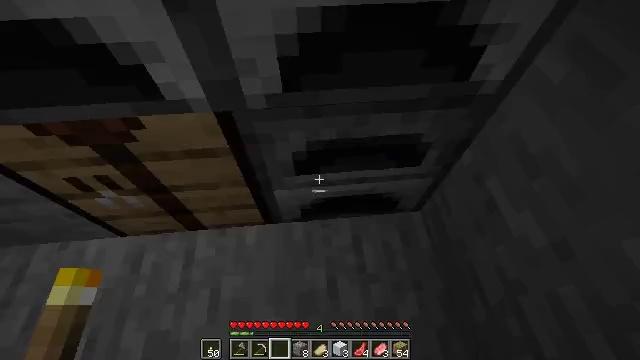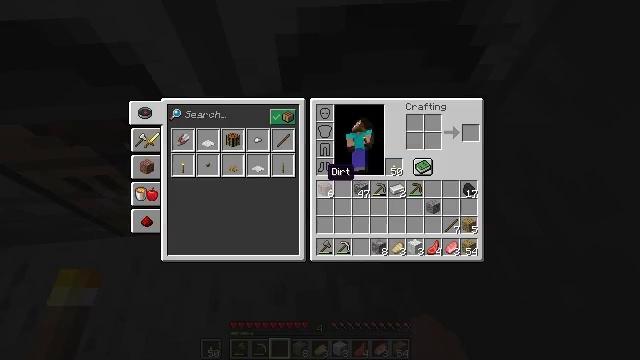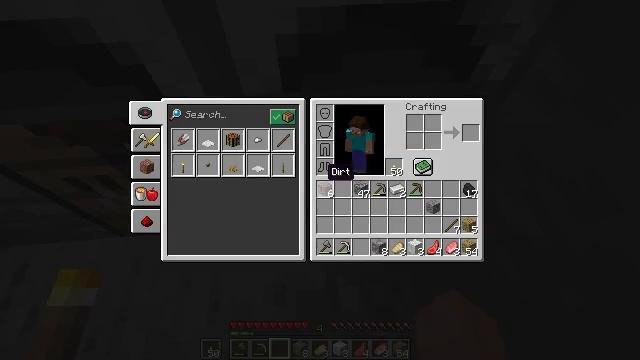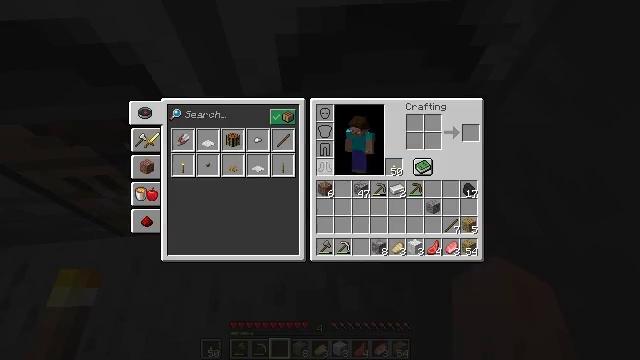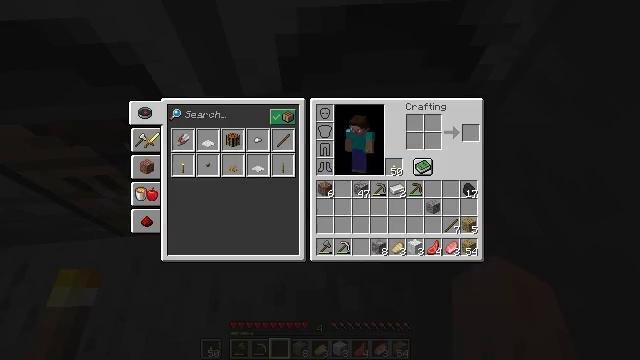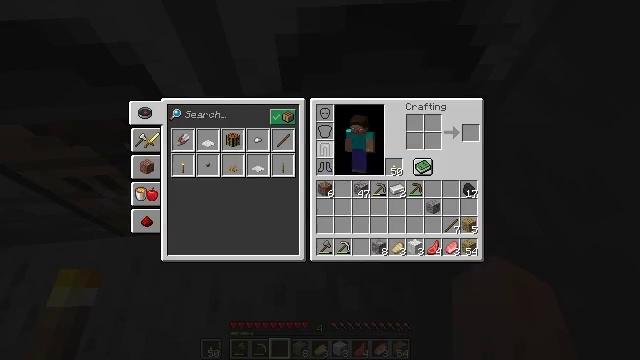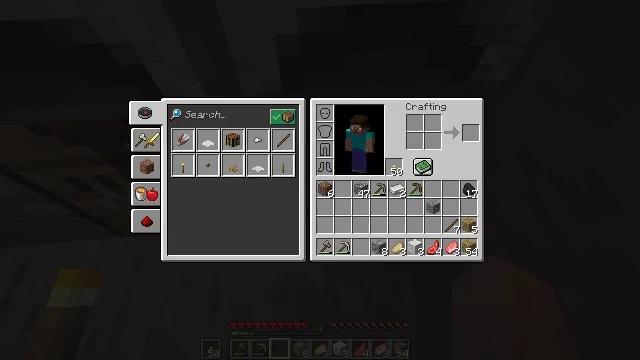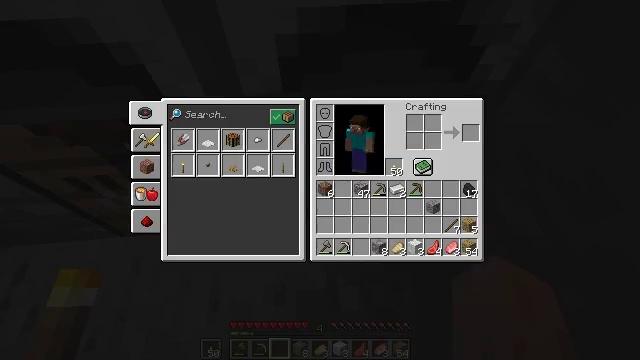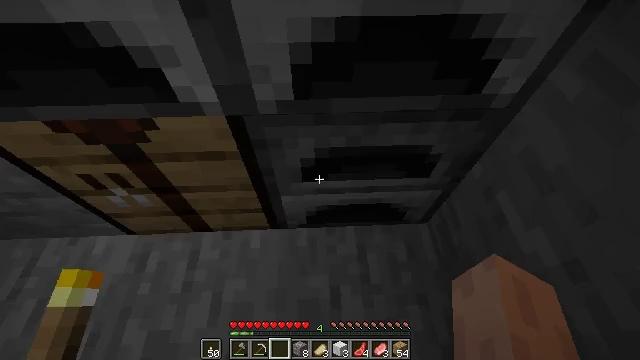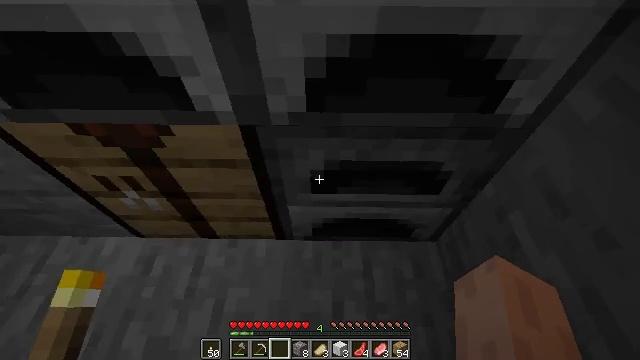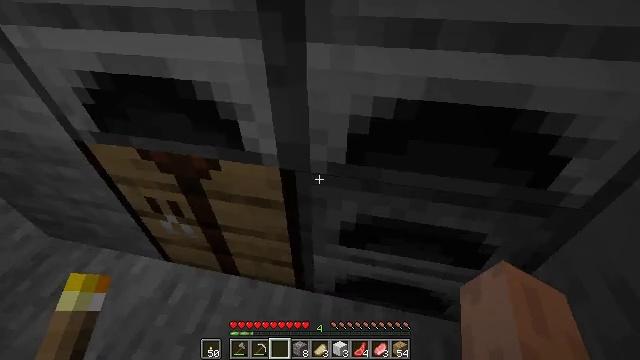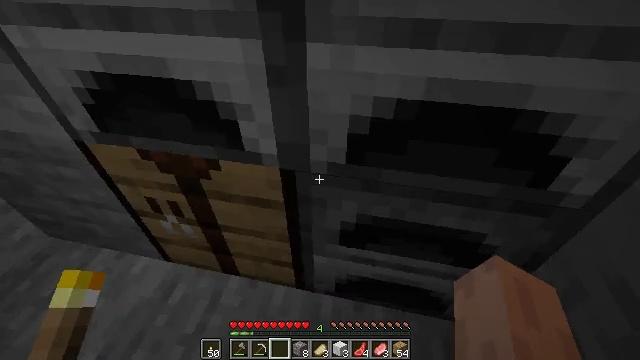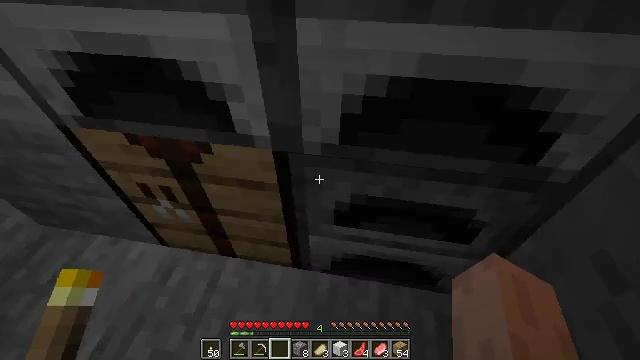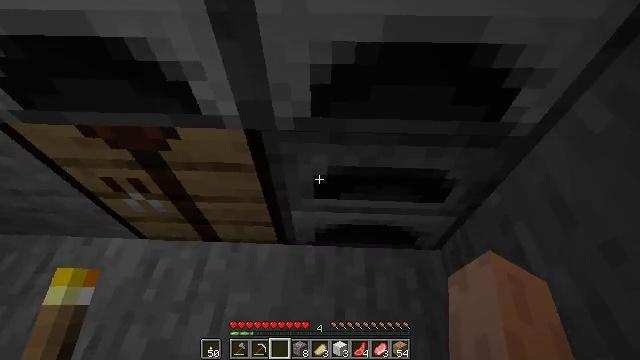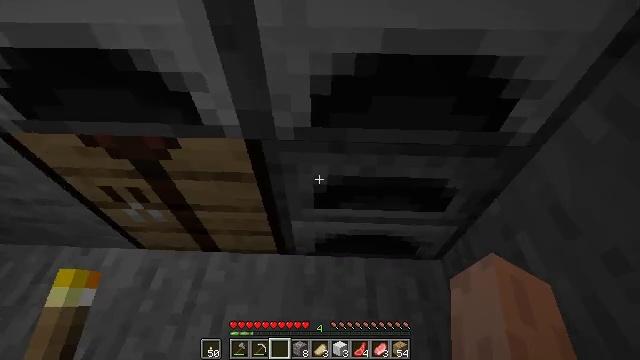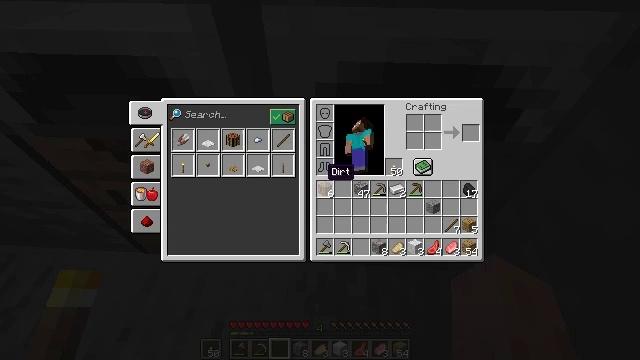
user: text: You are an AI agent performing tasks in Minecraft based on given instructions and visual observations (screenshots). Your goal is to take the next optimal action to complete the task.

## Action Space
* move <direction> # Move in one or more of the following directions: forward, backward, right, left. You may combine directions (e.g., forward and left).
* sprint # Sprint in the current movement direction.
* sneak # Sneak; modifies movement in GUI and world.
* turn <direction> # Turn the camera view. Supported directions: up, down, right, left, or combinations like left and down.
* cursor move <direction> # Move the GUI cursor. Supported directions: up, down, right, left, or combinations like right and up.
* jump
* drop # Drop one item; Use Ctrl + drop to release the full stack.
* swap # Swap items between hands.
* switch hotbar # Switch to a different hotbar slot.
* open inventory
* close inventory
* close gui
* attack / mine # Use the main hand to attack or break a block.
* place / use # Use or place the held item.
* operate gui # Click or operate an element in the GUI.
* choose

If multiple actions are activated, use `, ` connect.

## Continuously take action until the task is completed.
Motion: motion action
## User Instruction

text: Open a crafting table to craft an oak trapdoor.
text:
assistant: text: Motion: open inventory
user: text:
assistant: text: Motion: open inventory
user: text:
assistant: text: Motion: cursor move up
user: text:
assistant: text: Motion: cursor move right
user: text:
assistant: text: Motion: cursor move left
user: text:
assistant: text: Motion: cursor move left
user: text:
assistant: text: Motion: cursor move left
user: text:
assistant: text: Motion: cursor move left and up, close inventory
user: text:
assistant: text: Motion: turn left and up, close inventory
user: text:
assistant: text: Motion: turn left and up, close inventory
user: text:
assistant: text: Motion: no_op
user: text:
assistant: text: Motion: turn right and down
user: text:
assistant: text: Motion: turn right and down
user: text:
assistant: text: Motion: turn up
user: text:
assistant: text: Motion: turn left and up, open inventory
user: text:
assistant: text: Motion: open inventory
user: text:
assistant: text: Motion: cursor move right and down, open inventory
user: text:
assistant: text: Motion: cursor move right and down
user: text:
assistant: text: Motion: cursor move right and down
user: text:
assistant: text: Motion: cursor move down
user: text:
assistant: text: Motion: cursor move left
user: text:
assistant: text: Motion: no_op
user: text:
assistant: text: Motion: cursor move left
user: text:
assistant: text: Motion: cursor move left and up
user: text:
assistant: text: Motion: cursor move left and up
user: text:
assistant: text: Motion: no_op
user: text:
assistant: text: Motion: no_op
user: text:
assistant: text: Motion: no_op
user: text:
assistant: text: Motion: no_op
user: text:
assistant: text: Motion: operate gui